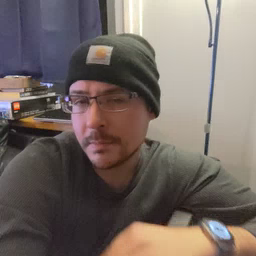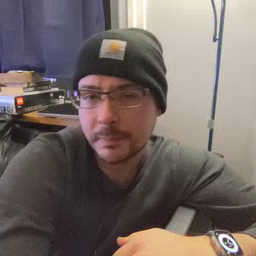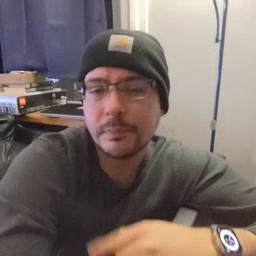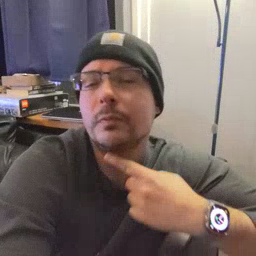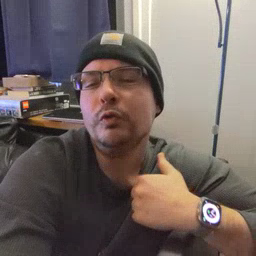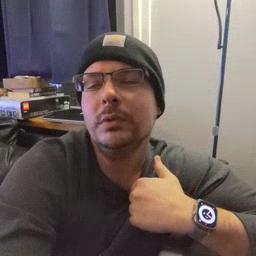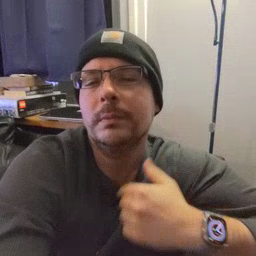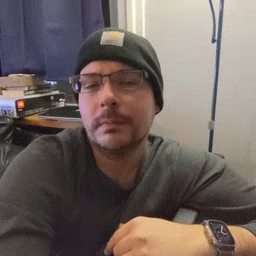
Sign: thirsty